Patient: sex M, age 66
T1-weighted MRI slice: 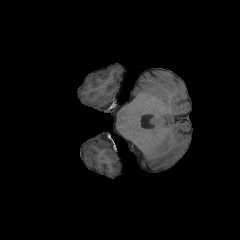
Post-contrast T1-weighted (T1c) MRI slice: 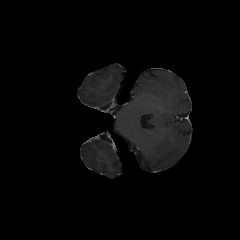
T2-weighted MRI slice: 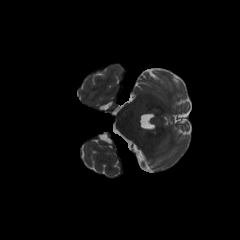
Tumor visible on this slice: no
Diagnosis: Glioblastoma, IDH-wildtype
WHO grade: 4